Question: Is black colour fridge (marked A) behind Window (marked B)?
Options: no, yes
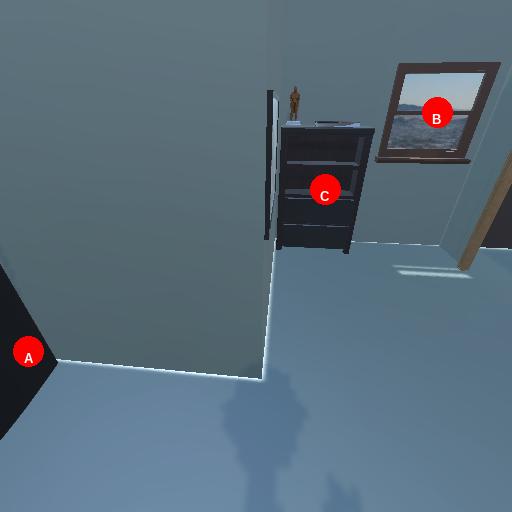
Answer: no